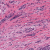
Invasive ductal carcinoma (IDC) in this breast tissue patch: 0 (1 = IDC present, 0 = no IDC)